Acute ischemic stroke brain MRI, CoRegistered space, volume 256x256x24, slice 9 of 24.
ADC (apparent diffusion coefficient): 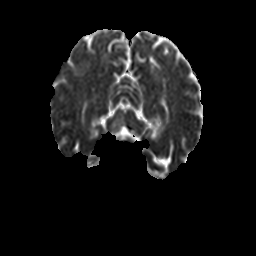
Tmax (time-to-maximum): 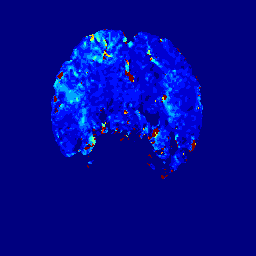
MTT (mean transit time): 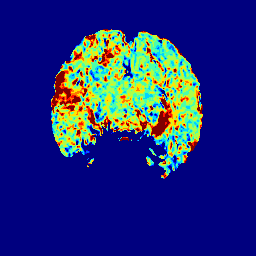
rCBF (relative cerebral blood flow): 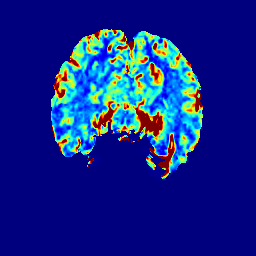
rCBV (relative cerebral blood volume): 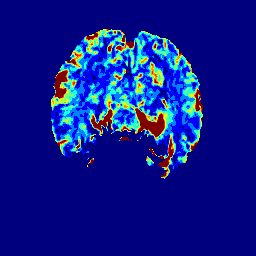
TTP (time-to-peak): 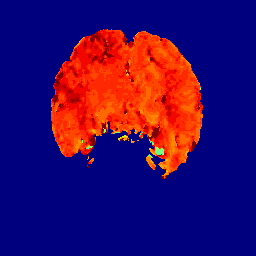
Final infarct lesion volume (90-day follow-up ground truth): 2770 voxels